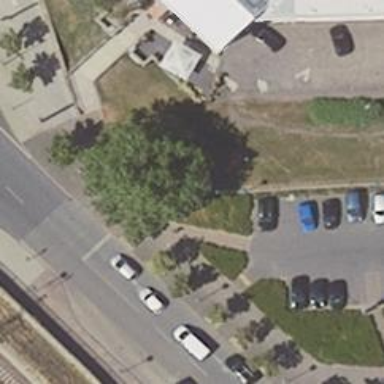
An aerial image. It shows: Footway.